Question: Count the number of objects in the diagram.
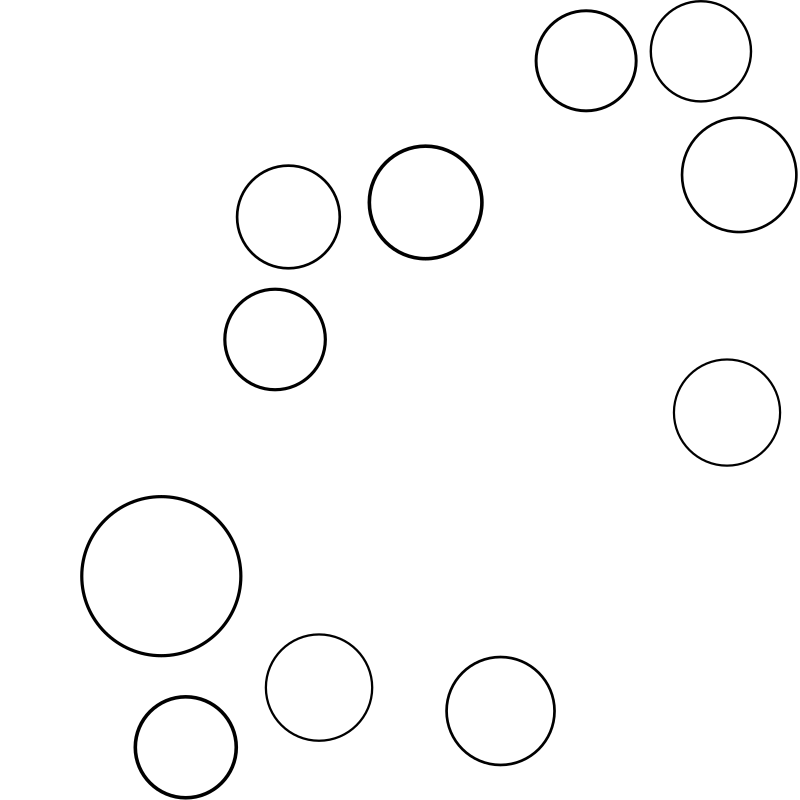
Answer: 11